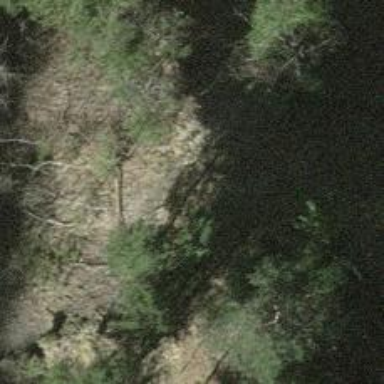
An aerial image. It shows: Natural cliff.